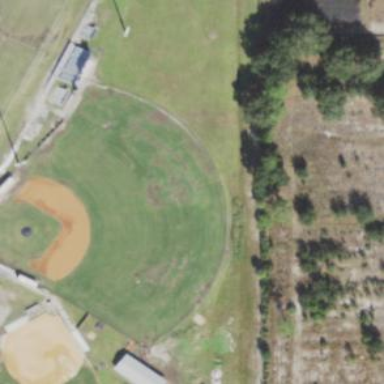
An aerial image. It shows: Baseball pitch for leisure land.